【题型】解答题　【知识点】平面几何　【难度】easy
如图，在四边形$ABCD$中，
$AB \parallel CD$，
$\angle BAD$的平分线$AE$交$CD$于点$F$，
交$BC$的延长线于点$E$，
且$AB = BE$。

(1) 求证：四边形
$ABCD$
是平行四边形；

(2) 连接
$BF$
，
若
$BF \perp AE$
，
$\angle E = 60^\circ$
，
$AB = 8$
，
求四边形
$ABCD$
的面积
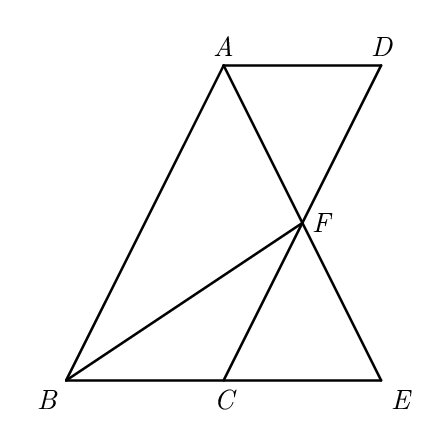
【解答】
【答案】(1) 见详解；(2)
$\boldsymbol{16\sqrt{3}}$

【分析】

【详解】(1) 证明：
$\because AE$平分$\angle BAD$
，
$\therefore \angle BAE = \angle DAE$
，

$\because AB = BE$
，
$\therefore \angle BAE = \angle AEB$
，

$\therefore \angle DAE = \angle AEB$
，

$\therefore AD \parallel BE$
，

$\because AB \parallel CD$
，
$\therefore$ 四边形$ABCD$
是平行四边形；

(2) 解：
$\because AB = BE$
，
$BF \perp AE$
，
$\angle E = 60^\circ$
，
$AB = 8$
，

$\therefore \triangle ABE$
是等边三角形，
$AF = EF = \dfrac{1}{2}AE$
，

$\therefore AB = BE = AE = 8$
，
$AF = EF = \dfrac{1}{2}AE = 4$
，

$\therefore BF = \sqrt{AB^2 - AF^2} = 4\sqrt{3}$
，

$\because AD \parallel BE$
，
$\therefore \angle D = \angle ECF$
，
$\angle DAF = \angle E$
，

$\therefore \triangle ADF \cong \triangle ECF \, (\text{AAS})$
，

$\therefore S_{\triangle ADF} = S_{\triangle ECF}$
，

$\therefore S_{\text{四边形}ABCD} = S_{\triangle ABE} = \dfrac{1}{2}AE \cdot BF = 16\sqrt{3}$
。